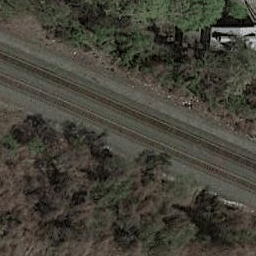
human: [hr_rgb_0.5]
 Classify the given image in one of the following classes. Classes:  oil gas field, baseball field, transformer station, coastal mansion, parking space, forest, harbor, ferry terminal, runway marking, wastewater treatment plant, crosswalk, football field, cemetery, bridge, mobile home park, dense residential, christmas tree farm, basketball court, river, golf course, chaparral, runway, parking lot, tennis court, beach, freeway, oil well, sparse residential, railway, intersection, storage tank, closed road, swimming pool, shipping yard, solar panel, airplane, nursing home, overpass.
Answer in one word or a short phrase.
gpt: railway